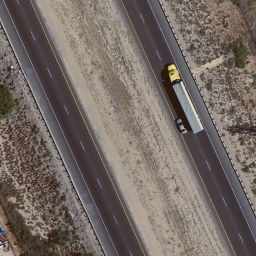
Label: freeway